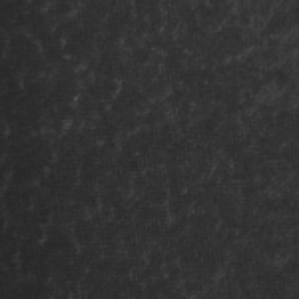
Label: frost